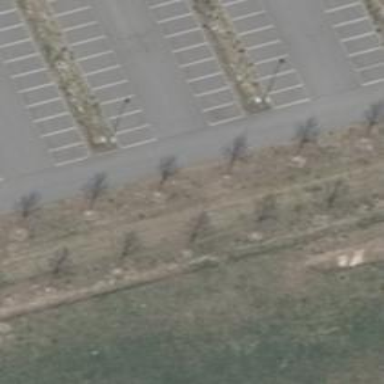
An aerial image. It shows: Asphalt parking aisle along service road.